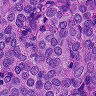
Metastatic tissue present: yes